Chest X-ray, PA view. Patient: 48 years old, sex F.
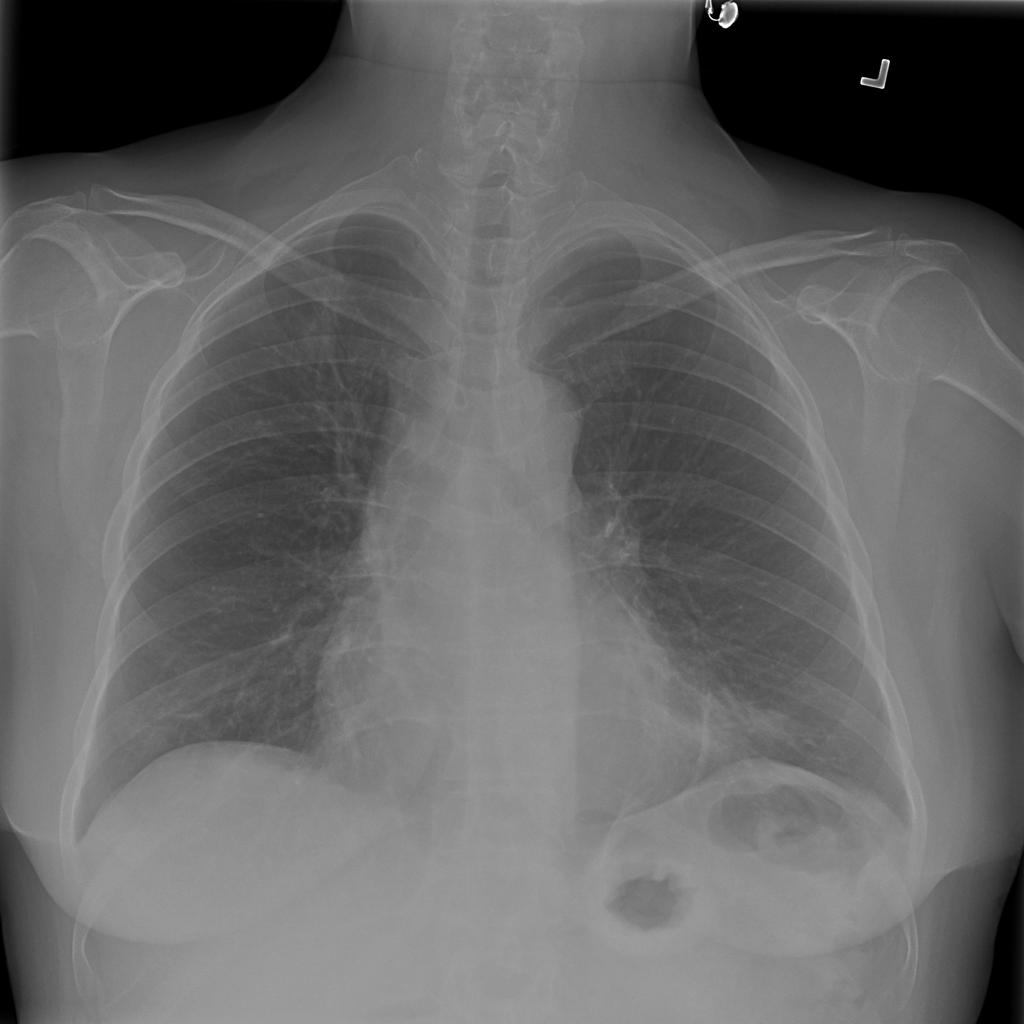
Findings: Infiltration